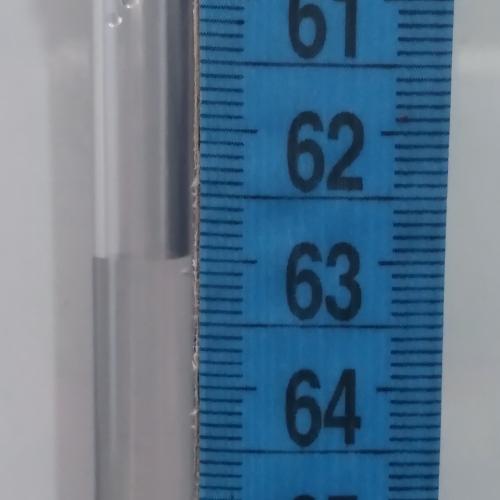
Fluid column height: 63.0 cm